Field crop: maize
Growth stage: 2
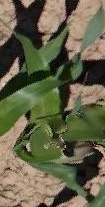
Species: maize